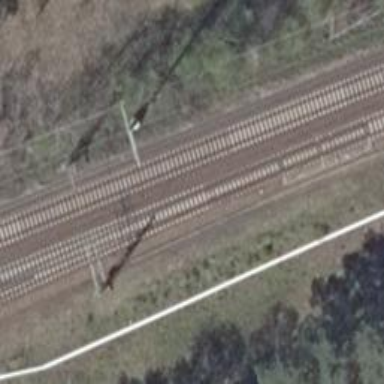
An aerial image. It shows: Railway milestone with catenary mast.